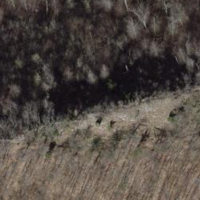
EUNIS habitat code: 41
Species observed at this site:
Polypodium vulgare
Berberis vulgaris